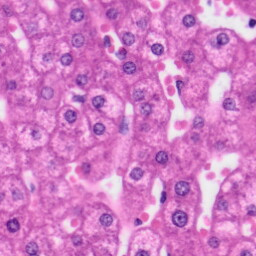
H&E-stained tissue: Liver